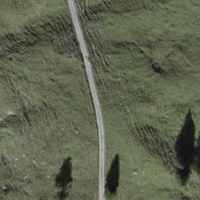
EUNIS habitat code: 23
Species observed at this site:
Campanula thyrsoides